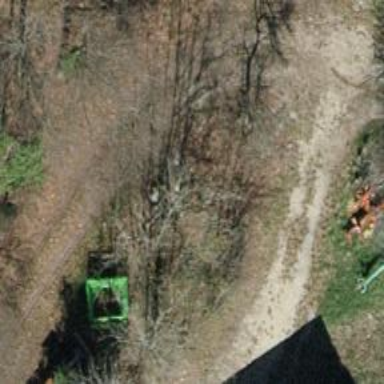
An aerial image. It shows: Single tag "natural: tree."